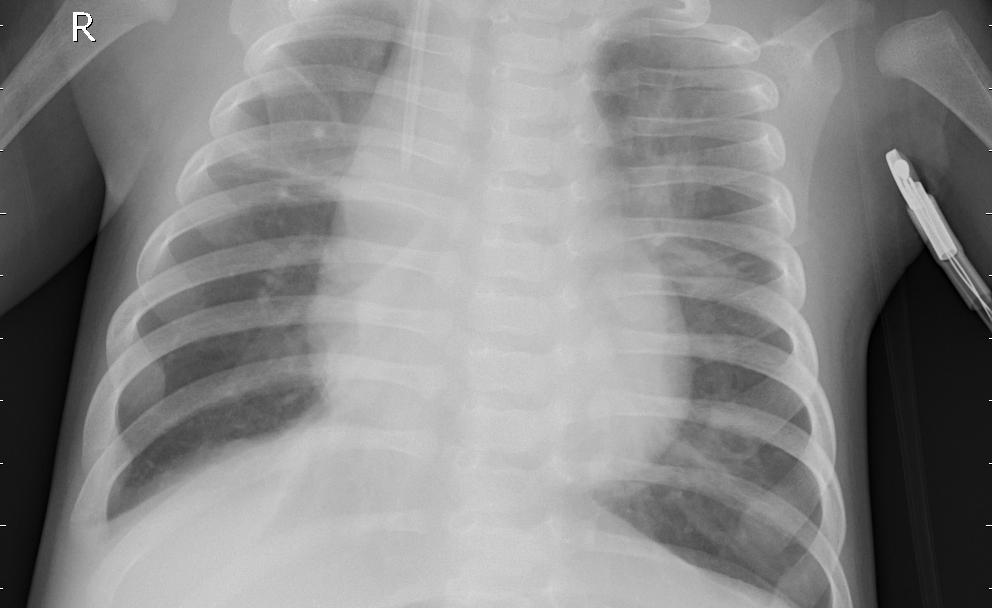
Diagnosis: PNEUMONIA